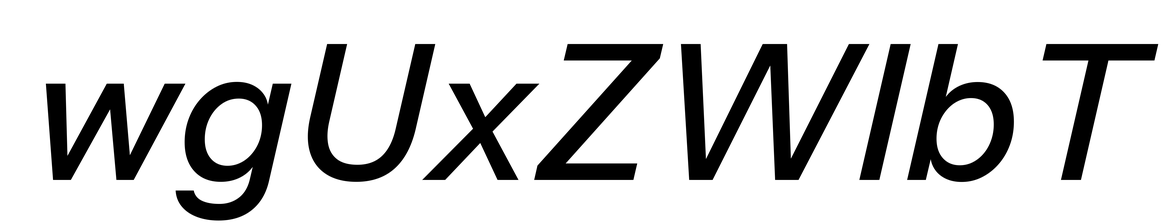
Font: InstrumentSans-Italic_Medium_Italic